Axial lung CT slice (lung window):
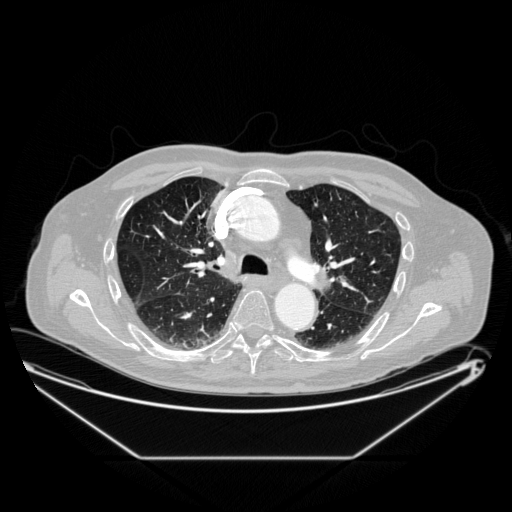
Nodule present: no